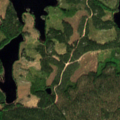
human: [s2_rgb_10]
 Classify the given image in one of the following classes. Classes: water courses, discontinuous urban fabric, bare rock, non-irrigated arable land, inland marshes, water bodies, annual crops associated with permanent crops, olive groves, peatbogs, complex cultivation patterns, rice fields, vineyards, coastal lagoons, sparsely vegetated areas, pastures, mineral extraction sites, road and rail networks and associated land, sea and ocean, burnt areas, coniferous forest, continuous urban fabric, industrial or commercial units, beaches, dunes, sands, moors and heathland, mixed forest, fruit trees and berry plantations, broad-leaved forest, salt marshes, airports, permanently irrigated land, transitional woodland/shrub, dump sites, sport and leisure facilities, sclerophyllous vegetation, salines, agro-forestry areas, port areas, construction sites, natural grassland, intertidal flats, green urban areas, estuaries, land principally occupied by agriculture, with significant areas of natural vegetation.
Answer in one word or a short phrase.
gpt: coniferous forest, transitional woodland/shrub, water bodies